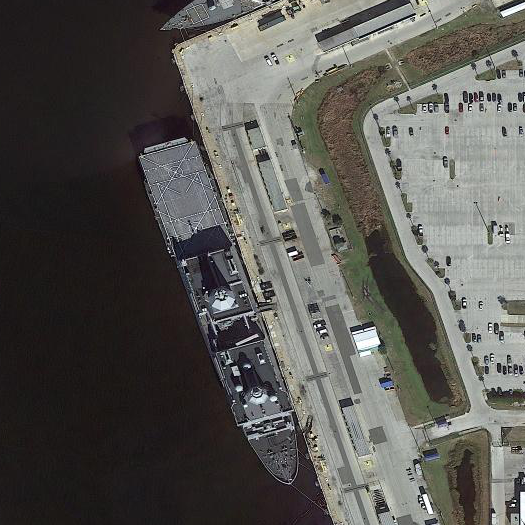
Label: San_Antonio-class_transport_dock